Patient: sex M, age 72
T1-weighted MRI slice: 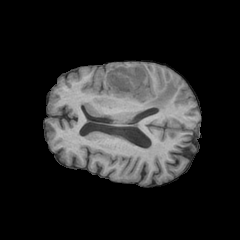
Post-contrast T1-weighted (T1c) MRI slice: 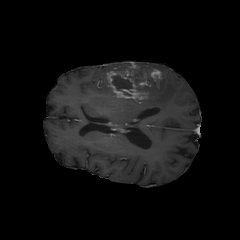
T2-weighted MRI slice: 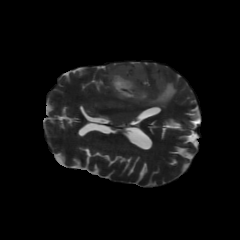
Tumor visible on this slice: yes
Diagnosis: Glioblastoma, IDH-wildtype
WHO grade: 4